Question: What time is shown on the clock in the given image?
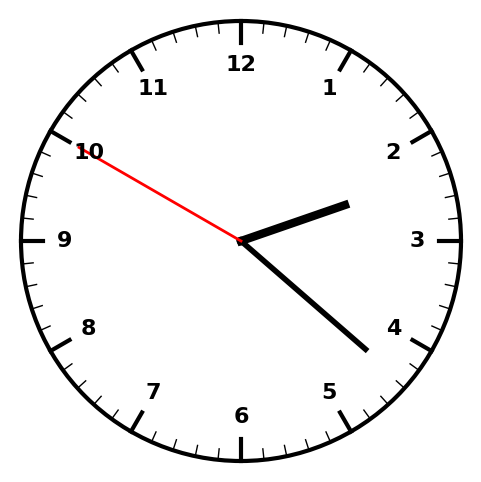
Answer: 02:21:50